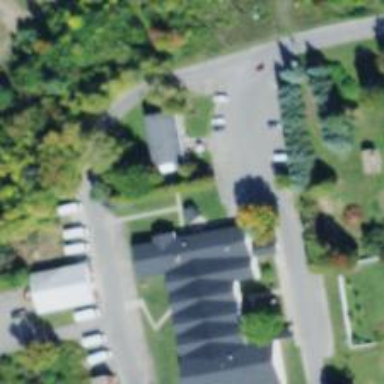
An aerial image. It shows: School.